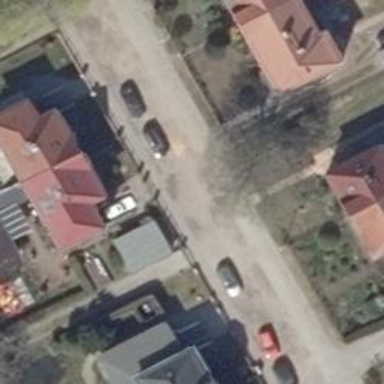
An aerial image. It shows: Residential road.